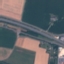
Label: Highway